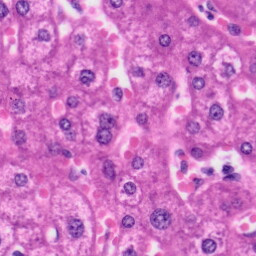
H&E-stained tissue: Liver